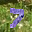
Label: 7